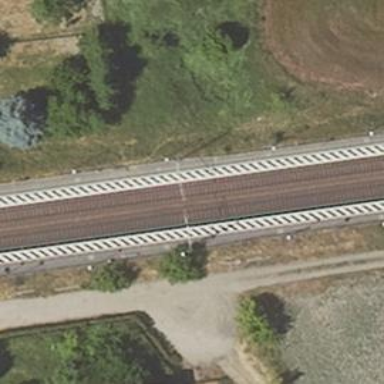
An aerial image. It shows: Railway halt station for public transport.